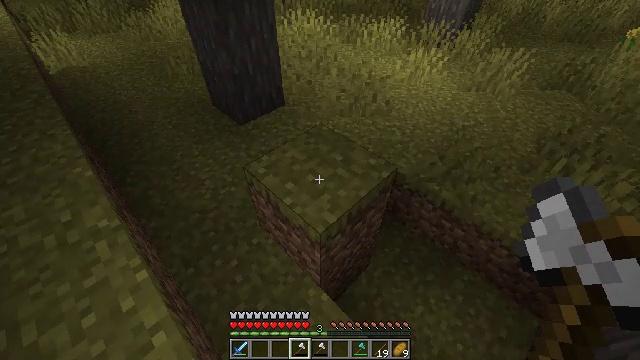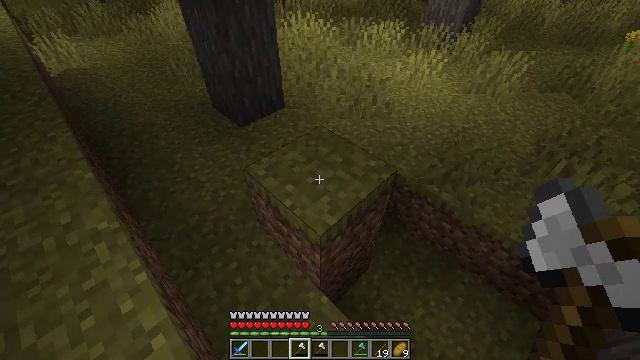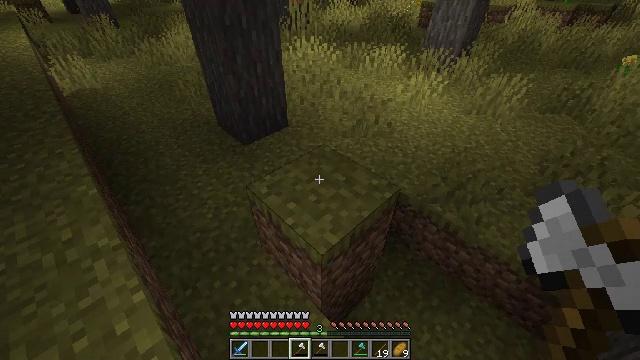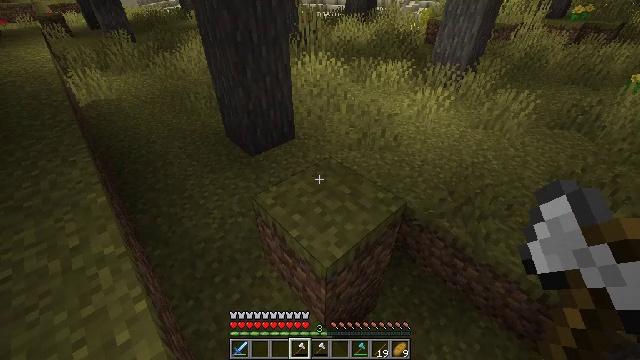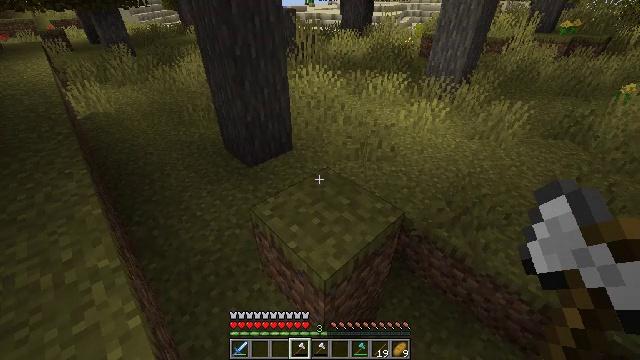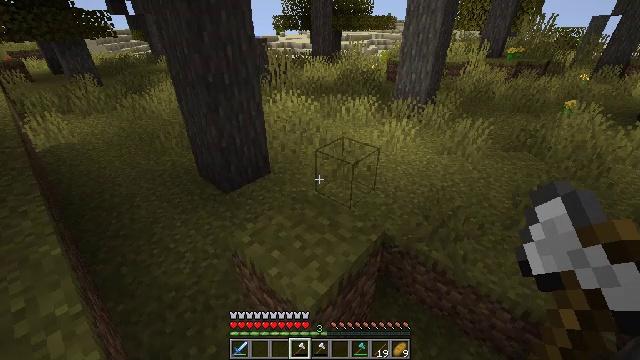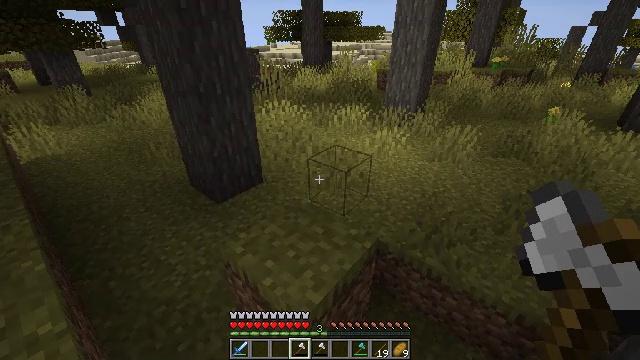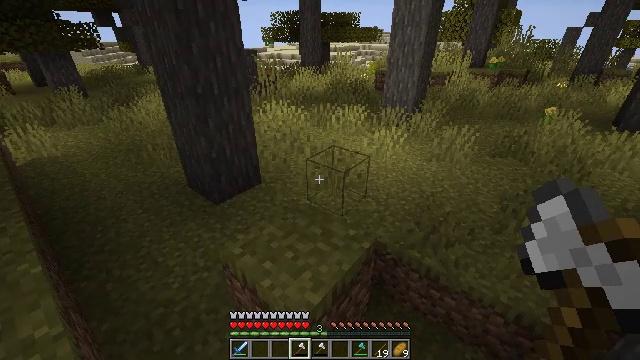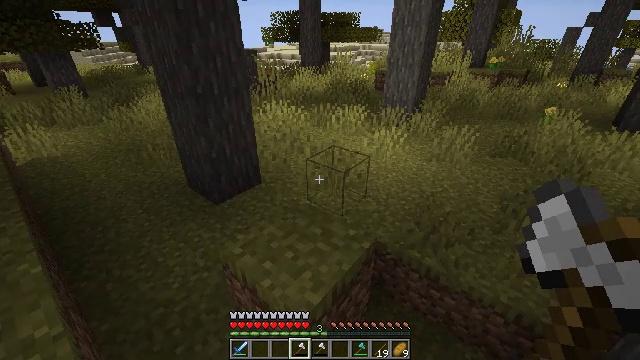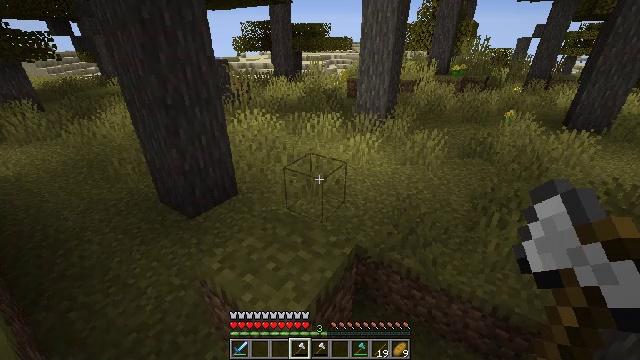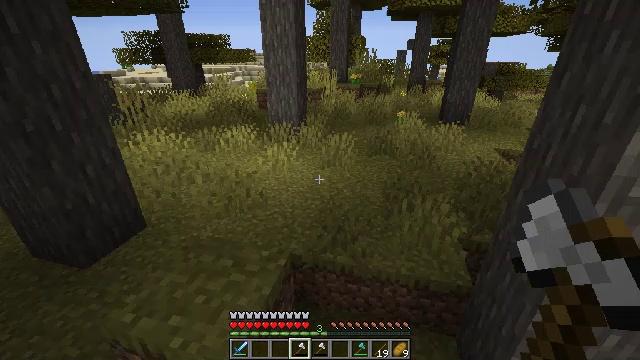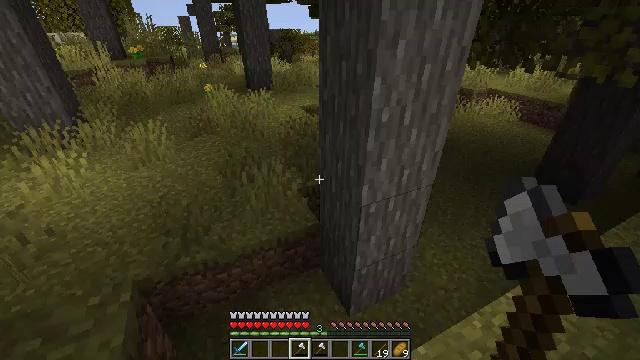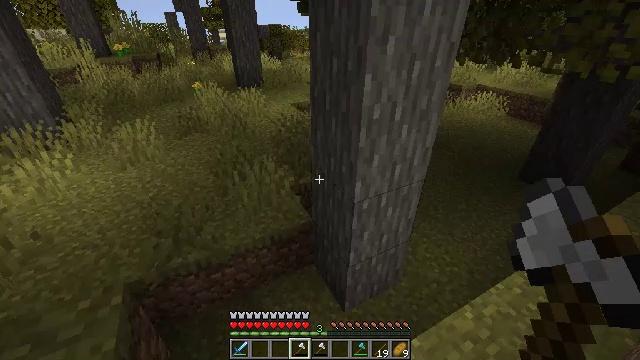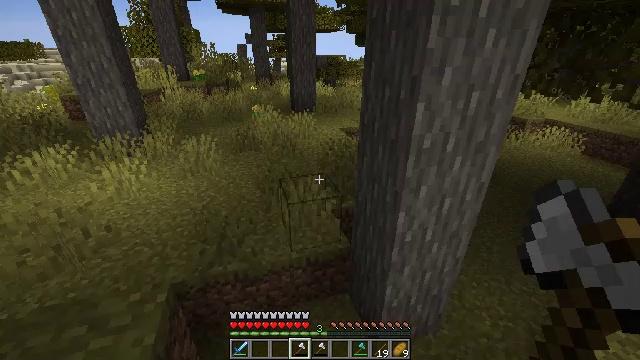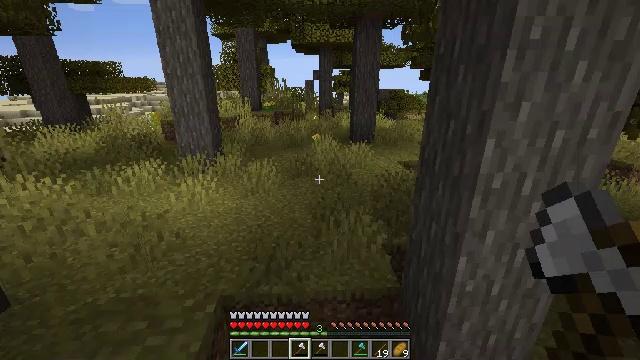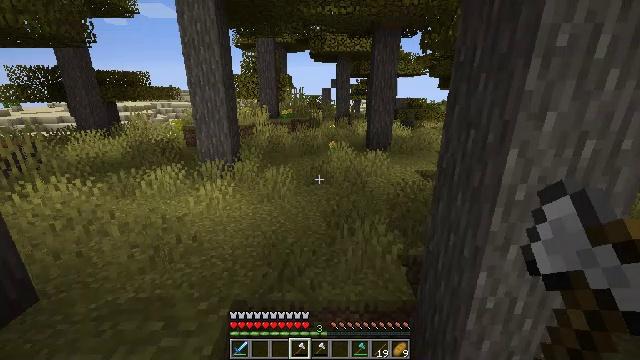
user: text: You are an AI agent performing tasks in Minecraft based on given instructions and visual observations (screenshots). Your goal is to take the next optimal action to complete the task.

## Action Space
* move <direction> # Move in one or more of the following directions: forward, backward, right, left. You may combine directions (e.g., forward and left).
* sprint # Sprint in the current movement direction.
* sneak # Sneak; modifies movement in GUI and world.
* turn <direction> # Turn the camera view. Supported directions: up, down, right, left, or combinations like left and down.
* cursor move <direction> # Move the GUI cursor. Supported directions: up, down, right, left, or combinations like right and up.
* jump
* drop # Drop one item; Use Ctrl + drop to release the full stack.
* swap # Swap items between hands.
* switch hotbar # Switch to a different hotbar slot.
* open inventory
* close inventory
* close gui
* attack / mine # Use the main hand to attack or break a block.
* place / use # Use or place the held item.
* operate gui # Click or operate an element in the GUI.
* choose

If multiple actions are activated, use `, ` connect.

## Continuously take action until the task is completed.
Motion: motion action
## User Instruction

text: Remove acacia leaves from the branches.
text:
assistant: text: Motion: no_op
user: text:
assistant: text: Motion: turn up
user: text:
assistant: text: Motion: turn left and up
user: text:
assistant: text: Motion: turn up
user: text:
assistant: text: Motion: turn right and up
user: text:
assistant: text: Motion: turn right and up
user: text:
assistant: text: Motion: no_op
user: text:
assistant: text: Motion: no_op
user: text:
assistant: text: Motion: turn right and up
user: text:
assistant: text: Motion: turn right and up
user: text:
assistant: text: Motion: turn right and down
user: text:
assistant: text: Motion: turn right
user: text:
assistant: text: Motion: turn left and up
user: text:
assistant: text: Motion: turn left and up
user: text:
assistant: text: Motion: turn left and up
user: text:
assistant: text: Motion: turn down
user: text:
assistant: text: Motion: no_op
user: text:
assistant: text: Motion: no_op
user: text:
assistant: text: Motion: no_op
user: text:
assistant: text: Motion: no_op
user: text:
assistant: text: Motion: no_op
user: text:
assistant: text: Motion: no_op
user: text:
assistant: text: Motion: no_op
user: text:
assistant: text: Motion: no_op
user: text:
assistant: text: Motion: no_op
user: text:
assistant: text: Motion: no_op
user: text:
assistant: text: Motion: no_op
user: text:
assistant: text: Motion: move forward
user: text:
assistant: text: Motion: move forward, turn left
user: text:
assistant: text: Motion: move forward, turn left and down